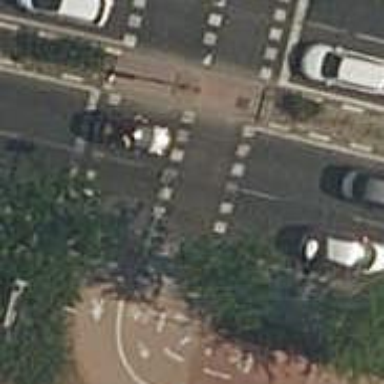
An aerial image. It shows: Crossing with traffic signals.